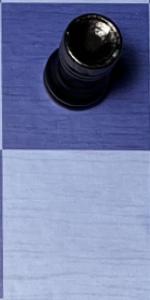
Label: Empty